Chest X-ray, AP view. Patient: 57 years old, sex M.
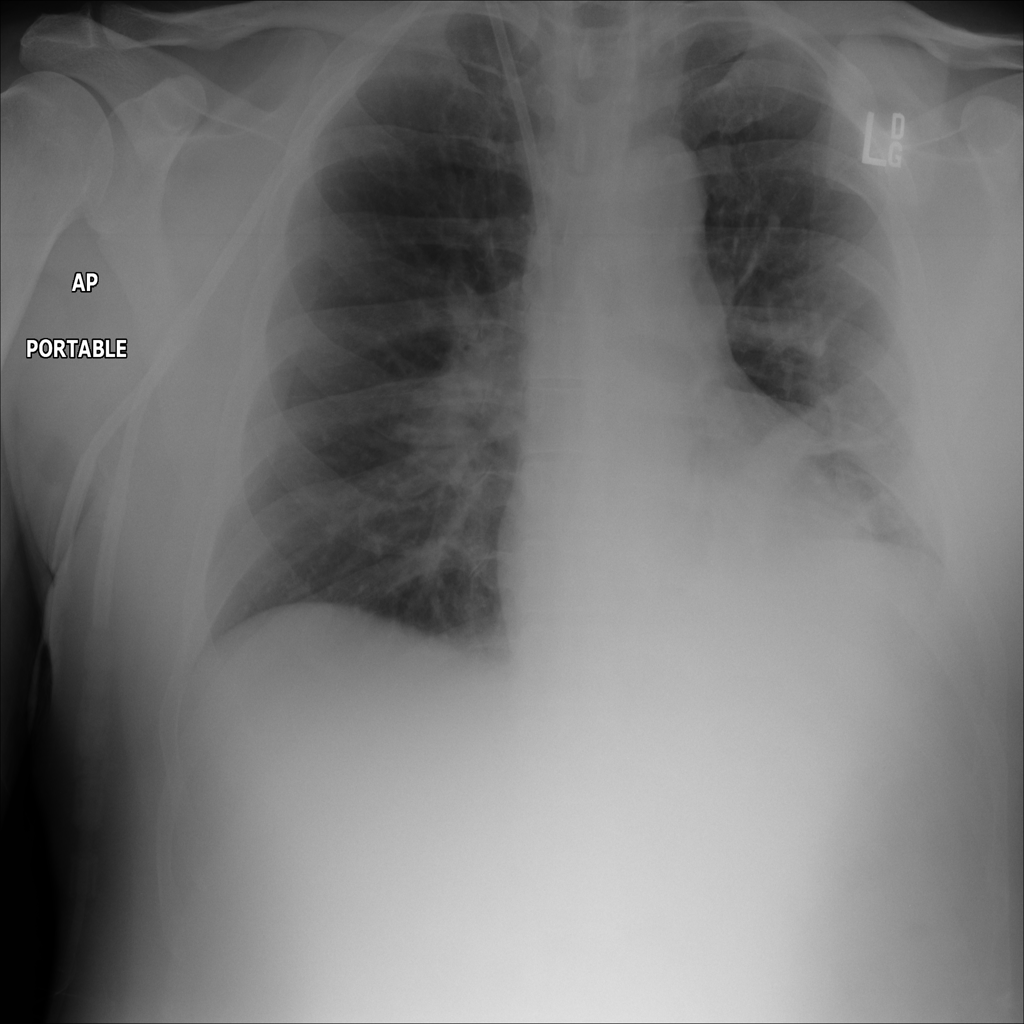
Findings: Atelectasis